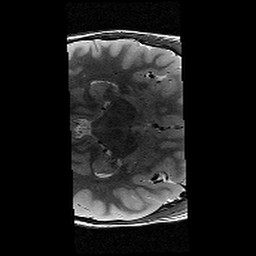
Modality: T2w
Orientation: axial
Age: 11
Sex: male
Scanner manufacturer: siemens
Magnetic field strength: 3 T
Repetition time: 9.23 s
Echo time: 0.067 s